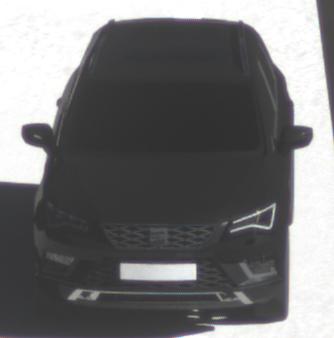
Make: SEAT
Model: Ateca 1.0 TSI Ecomotive
Detailed model: Ateca (5FP)
Model produced from: 2016/08
Model produced until: 2018/08
Doors: 5
Color: black
Road condition: dry road
Daytime: morning or afternoon
Contrast: high contrast